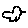
Label: bird